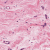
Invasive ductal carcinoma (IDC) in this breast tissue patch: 1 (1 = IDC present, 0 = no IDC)